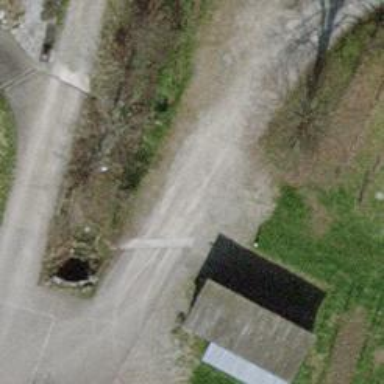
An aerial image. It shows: Driveway with pebblestone surface.